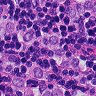
Metastatic tissue present: yes